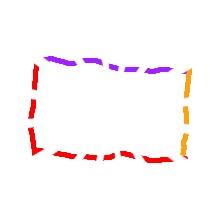
Shape: rectangle